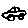
Label: car